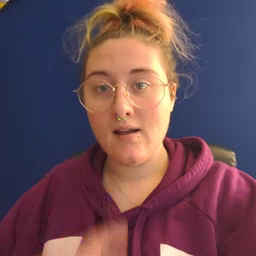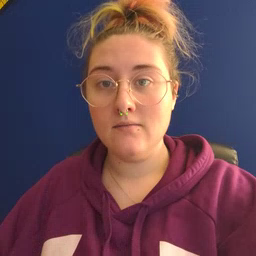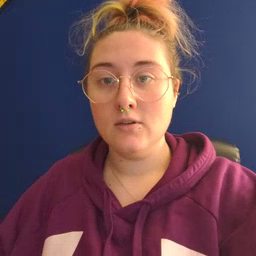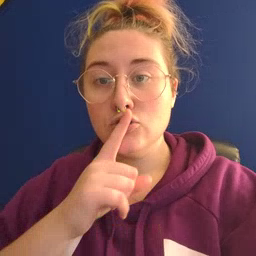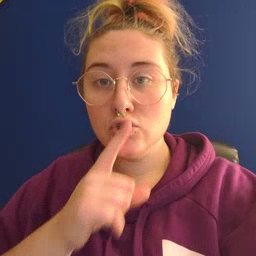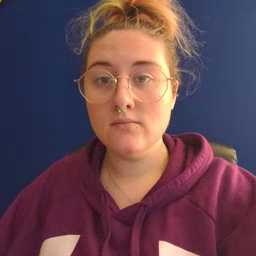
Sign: shhh